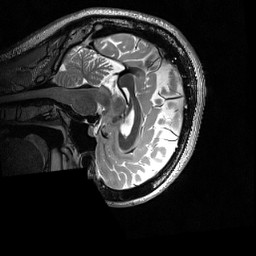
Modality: T2w
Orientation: sagittal
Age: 21
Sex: female
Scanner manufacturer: siemens
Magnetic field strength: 3 T
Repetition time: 3.2 s
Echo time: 0.56 s